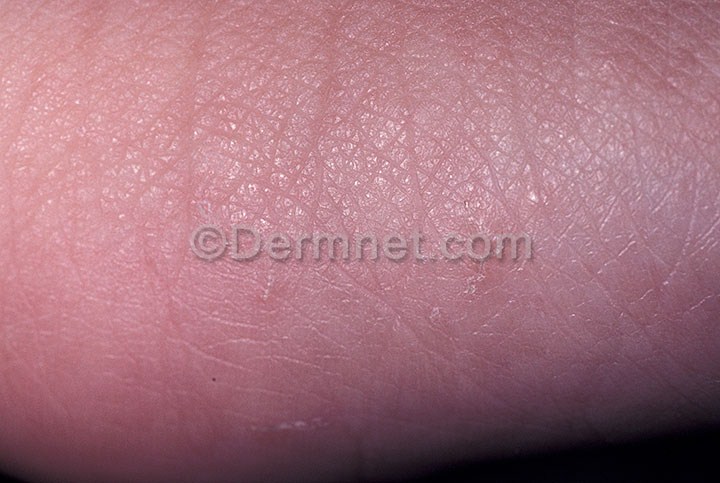
Disease: Scabies Lyme Disease and other Infestations and Bites